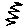
Label: zigzag